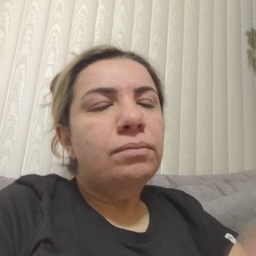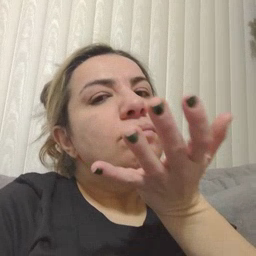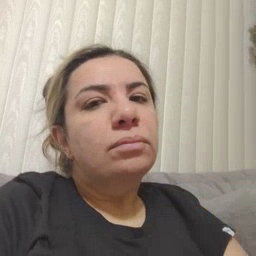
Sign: grass